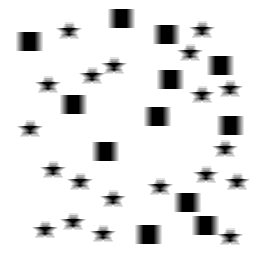
Squares: 12
Triangles: 0
Stars: 20
Total shapes: 32